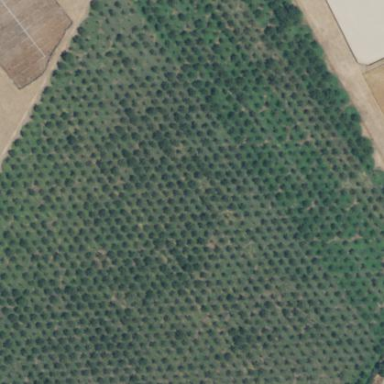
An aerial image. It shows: Orchard.